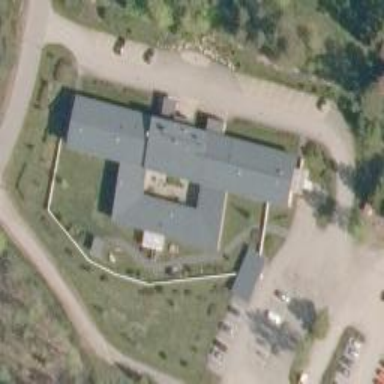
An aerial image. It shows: Nursing home.